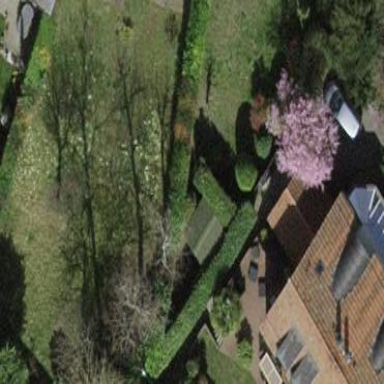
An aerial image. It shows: Garden enclosed by fence.